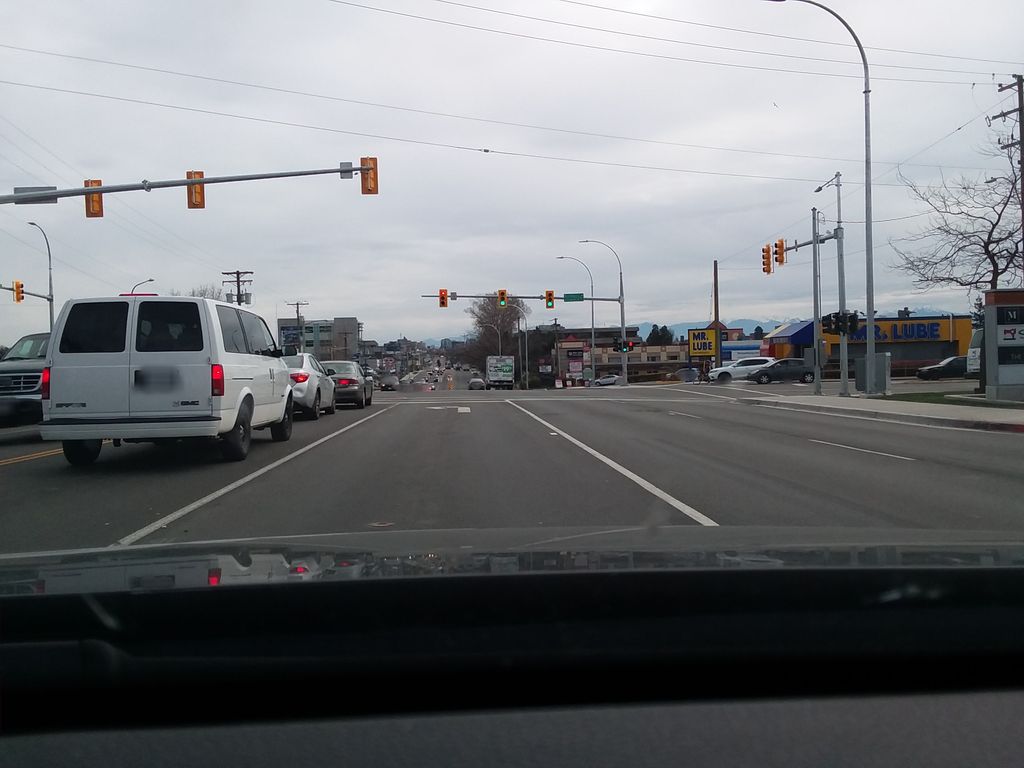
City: victoria